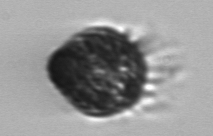
Label: Ciliophora